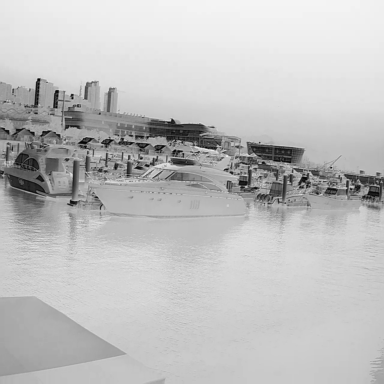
There are three canoes in the infrared image.